Question: I have a Google Maps v2 application. During rendering, the map tiles flicker between terrain-type and normal-type. You can see the tile boundaries in the screenshot below. Each tile seems to flicker between the two types, then settles on one.
Panning or zooming sets off the whole flickering again. Some tiles seem to be more prone to the flickering than others, but it's not predictable or consistent.
The map is set to terrain-type:
'''
map.setMapType(MAP_TYPE_TERRAIN);
'''
This happens both on my Android 4.1 phone, and an Android 4.4 Nexus 7. I've only noticed it recently, so it may have crept in during the last update to Google Play Services (currently using update 13). Upgrading to update 15 makes no difference, the flickering continues.
Has anyone else see this behaviour before?

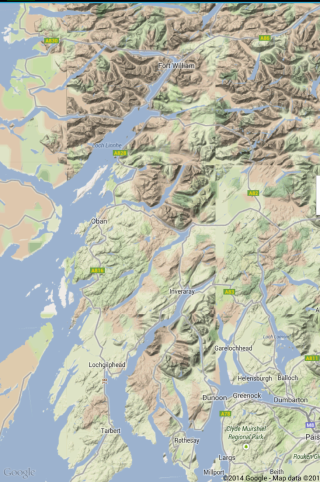
Answer: Edit: Problem has been fixed as of google-play-services v16.
Sadly it's a <URL>.
As per this issue, you might be able to avoid the flickering with manually setting a 'TileOverlay' and using 'clearTileCache()' instead. The clear caveat here would be that you, for entire moments, lose the entire data you have and might see blanks as clearing the cache is on the spot and will not consider specific parts or clearing only upon new fetches.
<URL> docs state:
> The provides the images that are used in the tile overlay. You must specify the tile provider before it is added to the map. The tile provider cannot be changed once it has been added; however, you can modify the behavior of the tile provider to return different images for specific coordinates. If the tiles provided by the tile provider change, you must call afterwards to ensure that the previous tiles are no longer rendered.
Another option, if viable, is using as overlay/source for map.